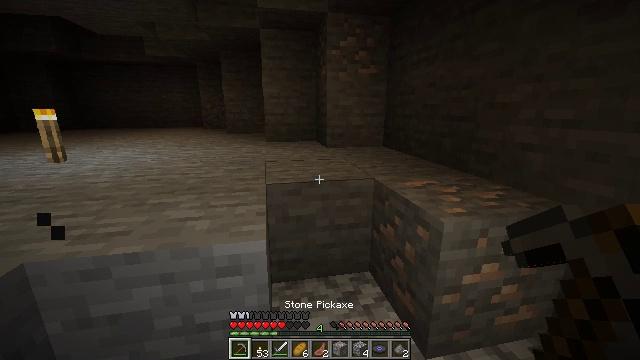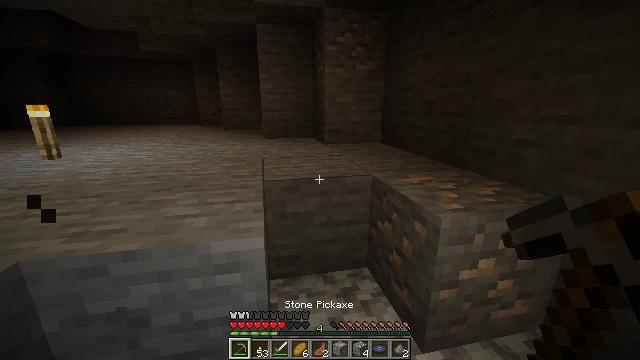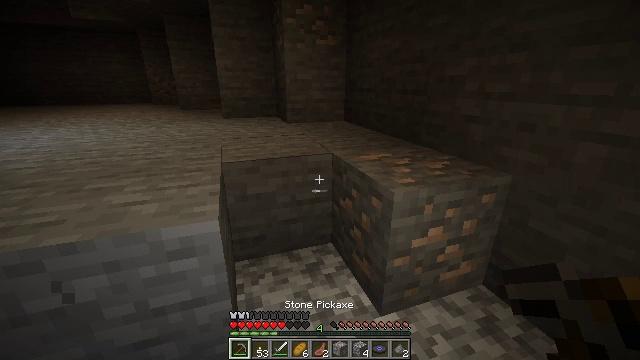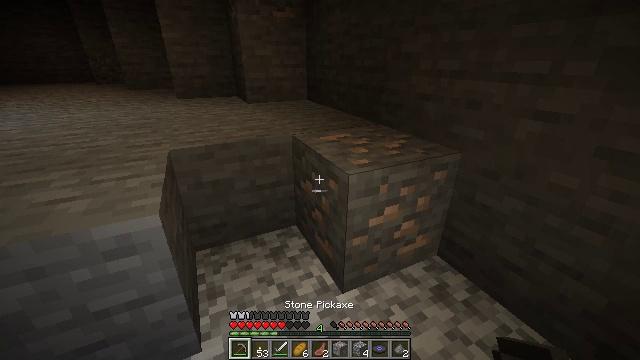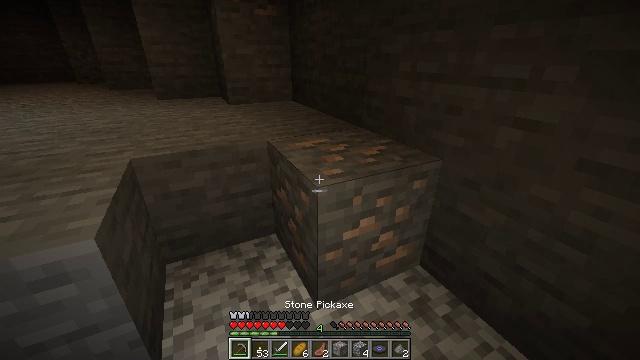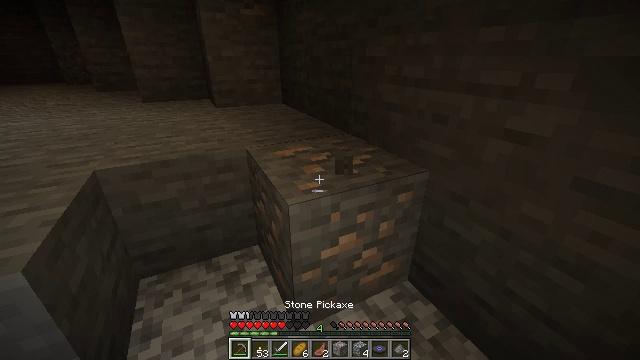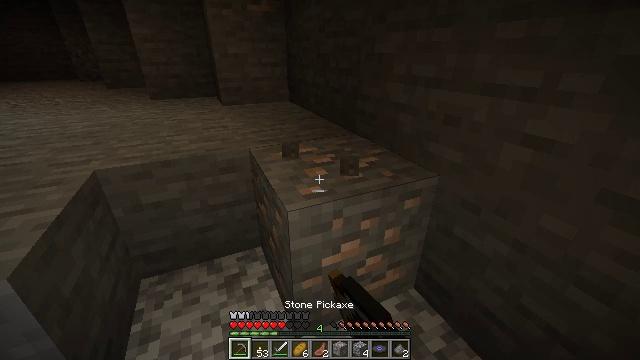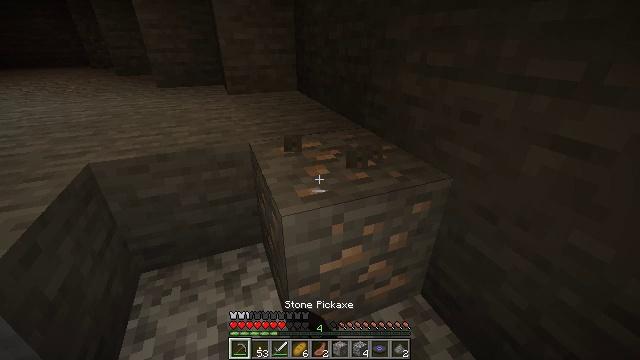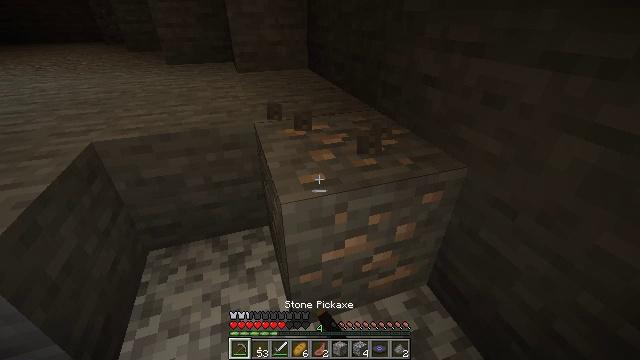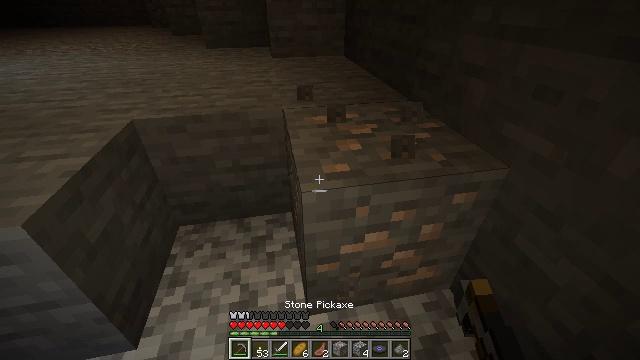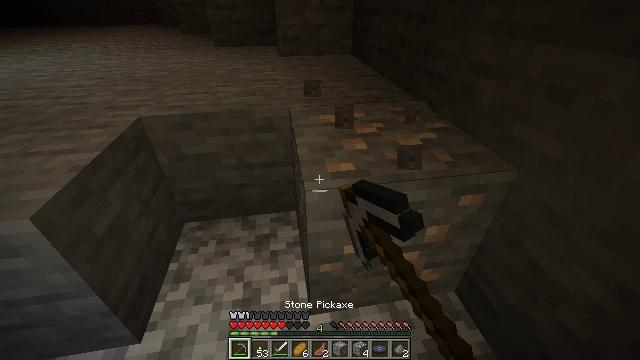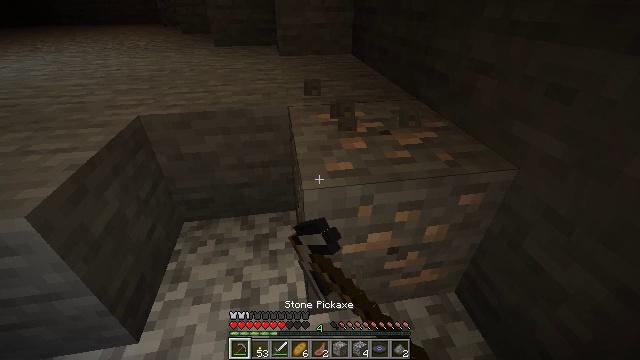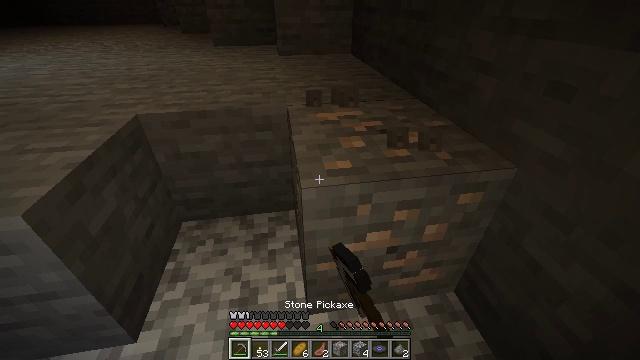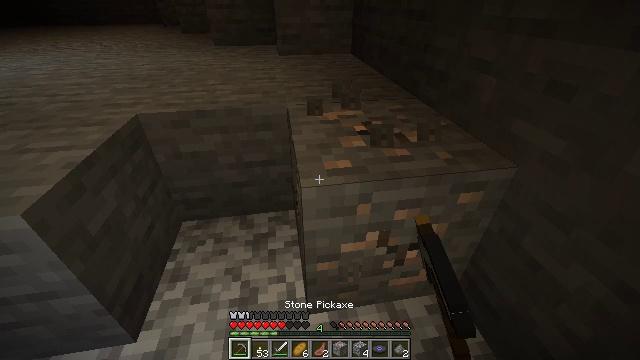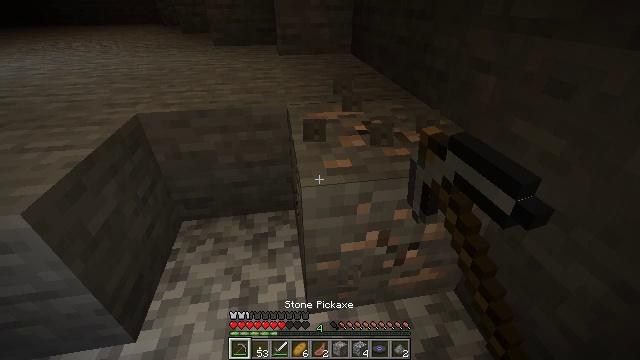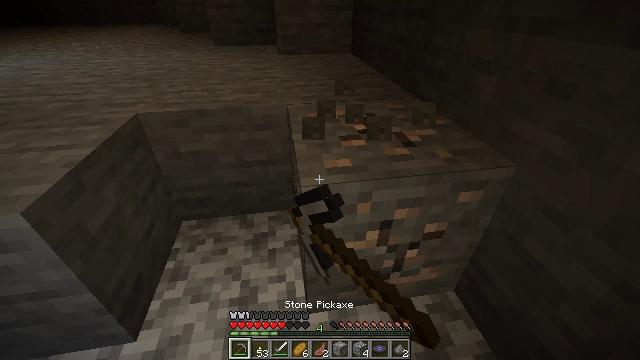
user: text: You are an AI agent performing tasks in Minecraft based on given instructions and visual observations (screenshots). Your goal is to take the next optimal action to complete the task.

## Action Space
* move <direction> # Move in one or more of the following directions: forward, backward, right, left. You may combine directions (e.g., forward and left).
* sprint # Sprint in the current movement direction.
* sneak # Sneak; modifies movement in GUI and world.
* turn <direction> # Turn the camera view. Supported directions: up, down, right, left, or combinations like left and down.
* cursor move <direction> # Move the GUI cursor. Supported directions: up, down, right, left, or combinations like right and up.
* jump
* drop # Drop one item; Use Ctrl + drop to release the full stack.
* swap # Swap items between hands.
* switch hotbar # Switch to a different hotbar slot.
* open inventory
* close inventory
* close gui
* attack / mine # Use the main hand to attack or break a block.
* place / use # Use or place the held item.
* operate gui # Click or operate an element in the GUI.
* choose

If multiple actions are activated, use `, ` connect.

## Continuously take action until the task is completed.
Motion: motion action
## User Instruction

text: Break the iron ore with a tool.
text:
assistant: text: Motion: no_op
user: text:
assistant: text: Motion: move right, turn right and down
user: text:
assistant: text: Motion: move forward and move right, turn right and down
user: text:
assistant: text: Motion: move forward and move right
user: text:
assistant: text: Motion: move forward and move right, attack / mine
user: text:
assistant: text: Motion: move forward, turn left, attack / mine
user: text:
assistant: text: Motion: turn left and down, attack / mine
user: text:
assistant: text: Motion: turn left and down, attack / mine
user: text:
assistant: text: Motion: turn left and down, attack / mine
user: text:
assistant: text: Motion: turn left, attack / mine
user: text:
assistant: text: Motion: attack / mine
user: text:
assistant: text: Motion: attack / mine
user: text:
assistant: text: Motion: attack / mine
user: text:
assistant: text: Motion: attack / mine
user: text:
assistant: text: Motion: attack / mine
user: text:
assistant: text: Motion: attack / mine
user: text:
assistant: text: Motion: attack / mine
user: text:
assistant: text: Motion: attack / mine
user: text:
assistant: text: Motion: attack / mine
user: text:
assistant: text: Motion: attack / mine
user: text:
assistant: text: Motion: attack / mine
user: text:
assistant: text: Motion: attack / mine
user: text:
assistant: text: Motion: attack / mine
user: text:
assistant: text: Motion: attack / mine
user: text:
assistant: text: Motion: attack / mine
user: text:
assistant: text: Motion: attack / mine
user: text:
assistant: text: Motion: attack / mine
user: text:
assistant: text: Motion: attack / mine
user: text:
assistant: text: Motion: attack / mine
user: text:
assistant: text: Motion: attack / mine